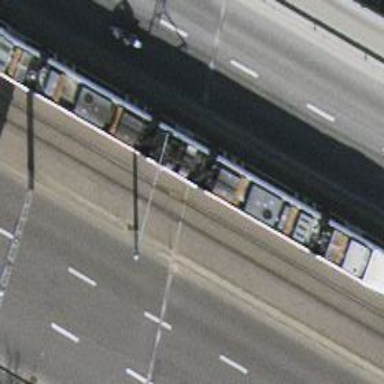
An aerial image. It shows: Tram bridge with electrified contact lines.